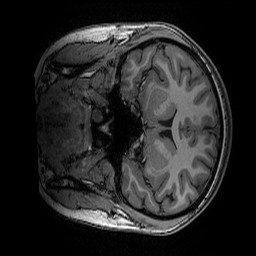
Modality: T1w
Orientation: coronal
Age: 20
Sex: female
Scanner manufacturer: ge
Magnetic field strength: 3 T
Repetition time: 0.007 s
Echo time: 0.00342 s